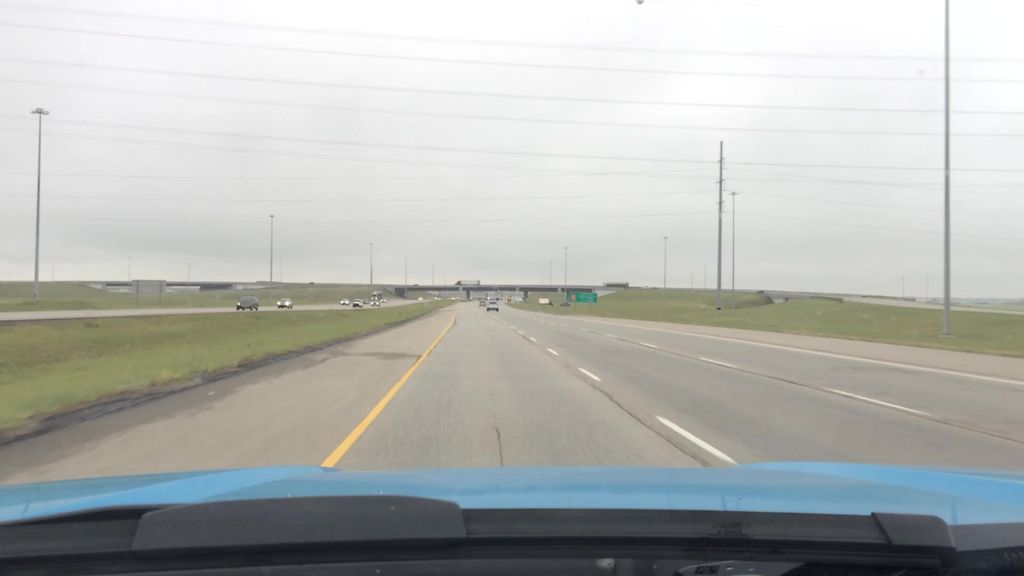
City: calgary